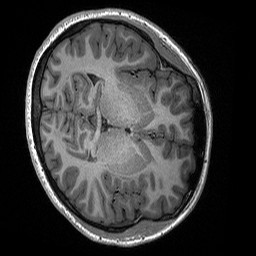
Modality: T1w
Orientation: axial
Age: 18
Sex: female